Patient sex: M
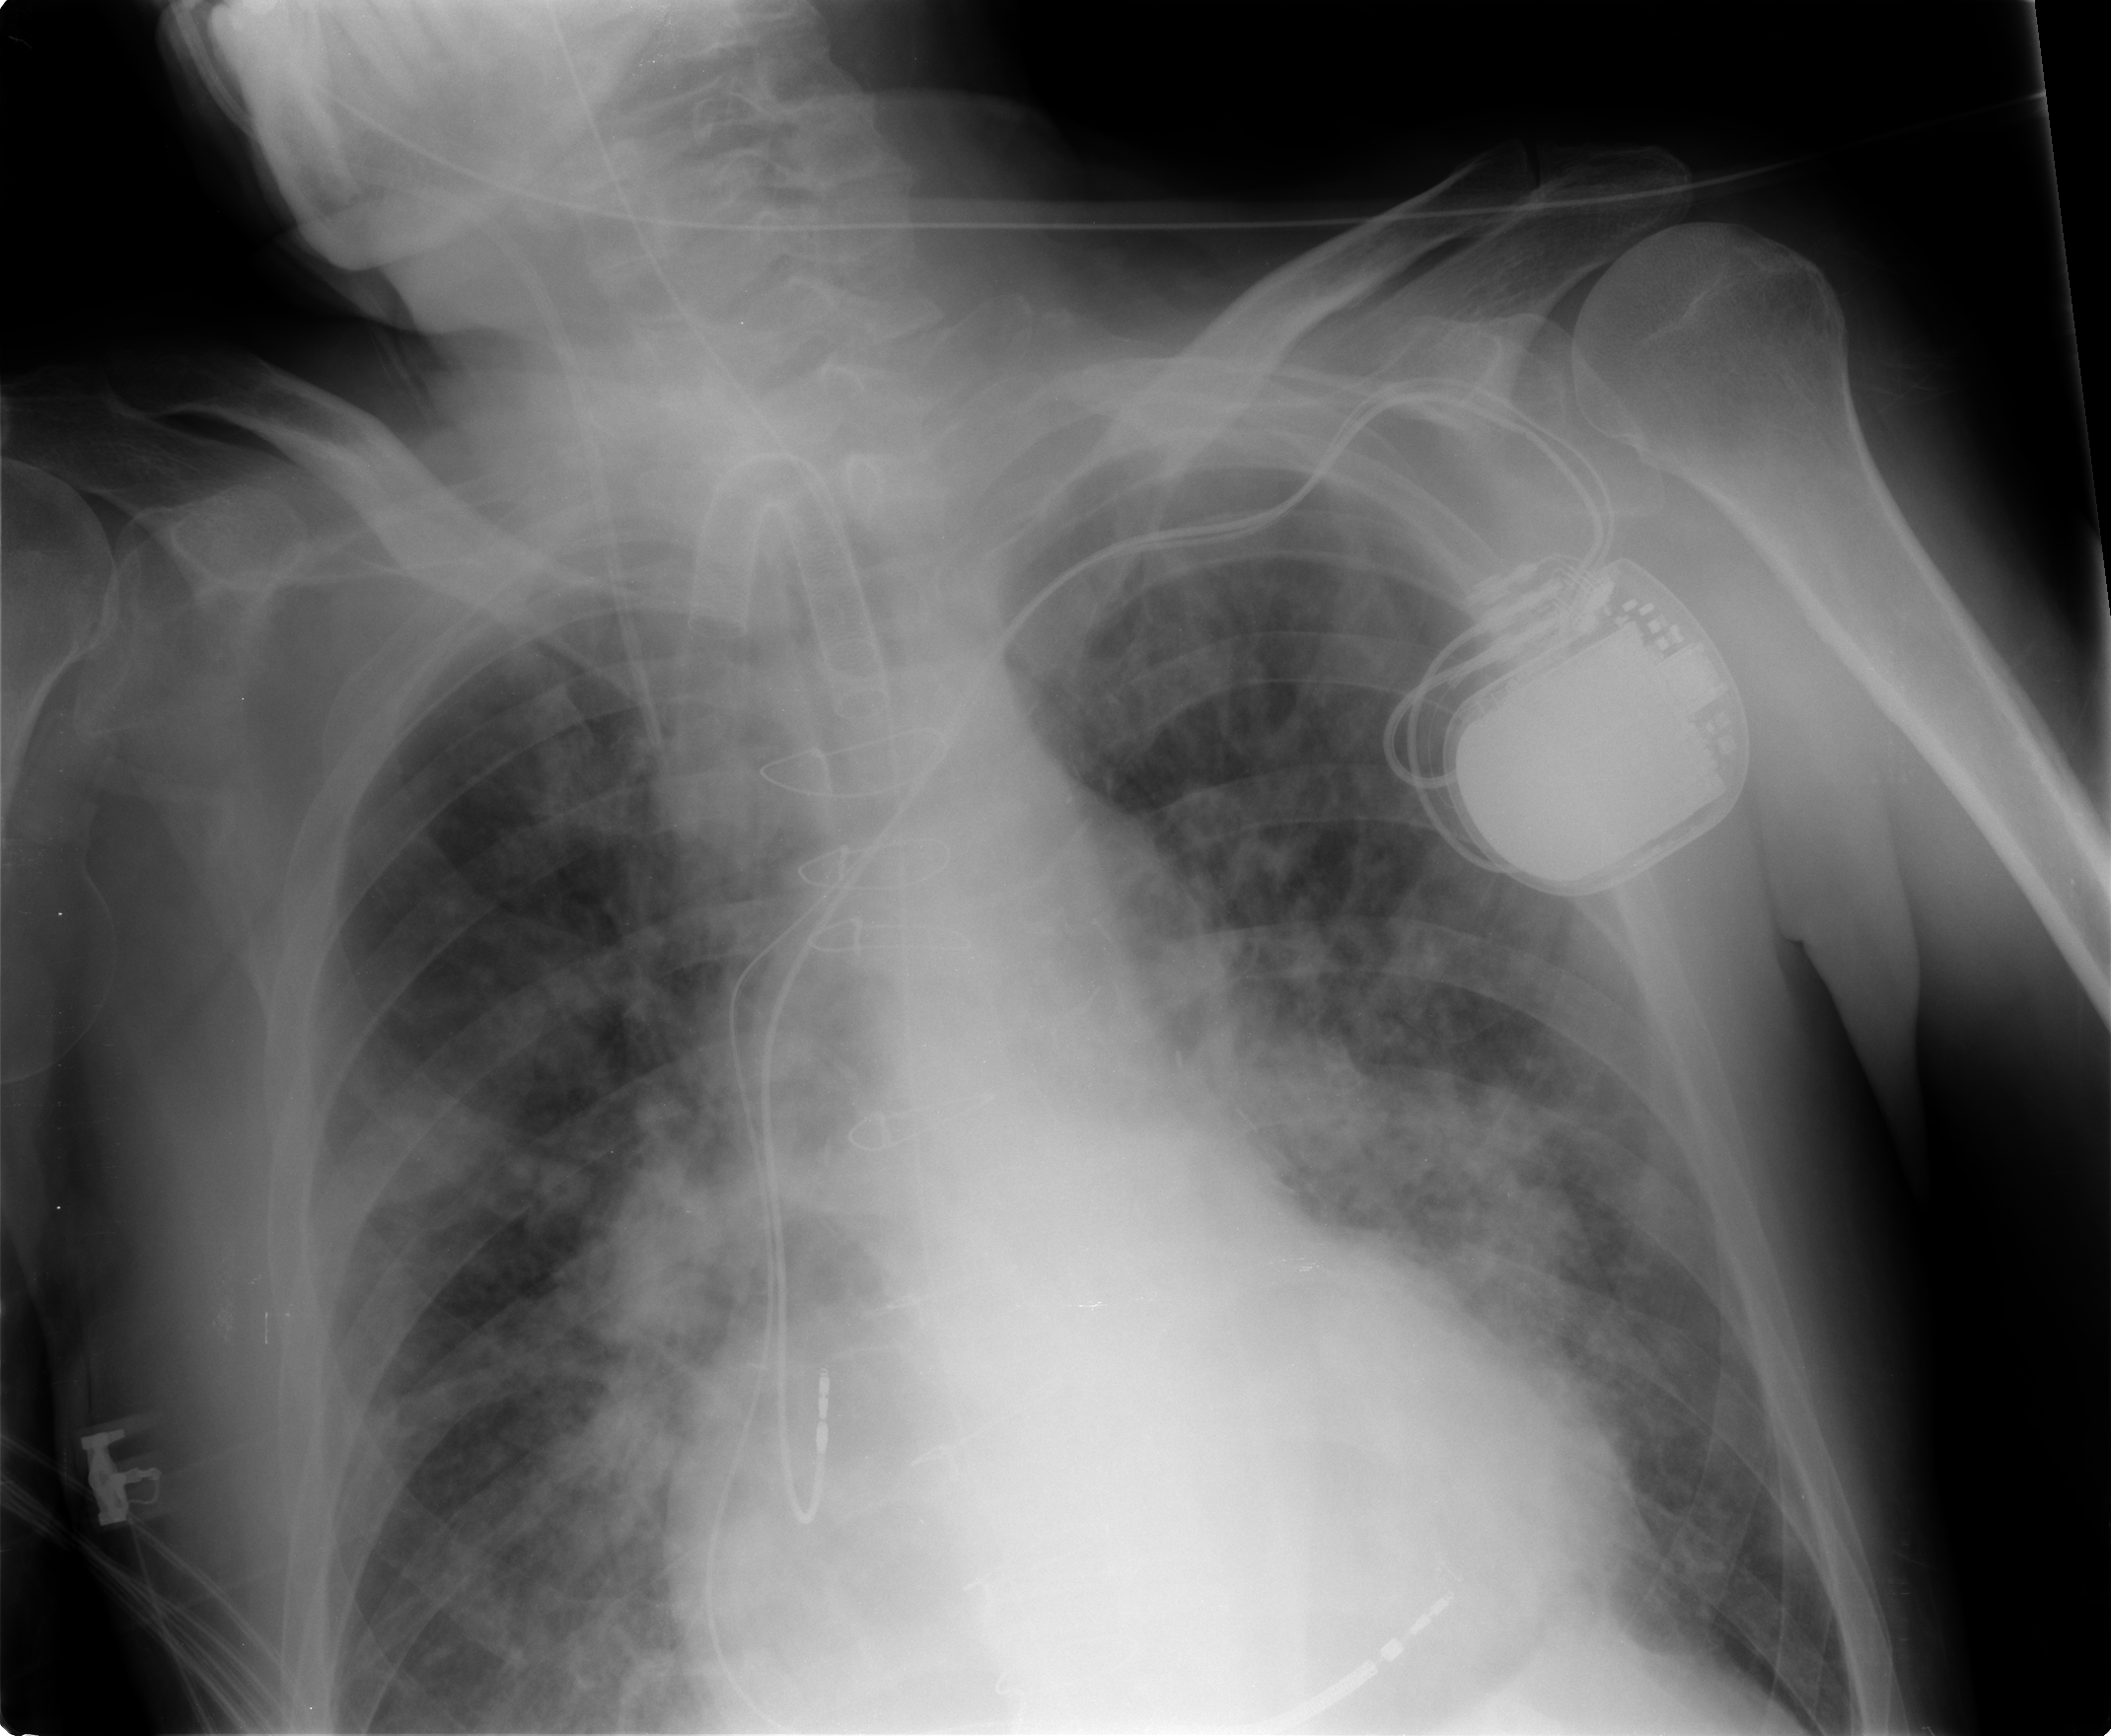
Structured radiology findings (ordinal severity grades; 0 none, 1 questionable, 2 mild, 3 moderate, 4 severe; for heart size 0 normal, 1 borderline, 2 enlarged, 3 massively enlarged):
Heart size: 2
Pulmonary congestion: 1
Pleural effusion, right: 0
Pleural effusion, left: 0
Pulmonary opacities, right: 3
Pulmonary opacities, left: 3
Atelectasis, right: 2
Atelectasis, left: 2